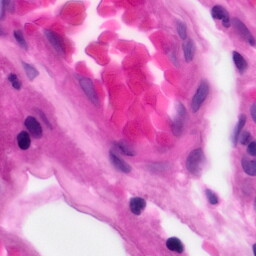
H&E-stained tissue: Pancreatic